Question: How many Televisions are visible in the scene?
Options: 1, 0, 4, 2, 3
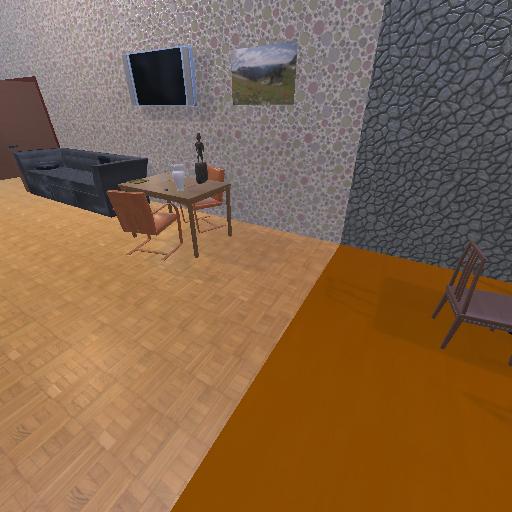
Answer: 1